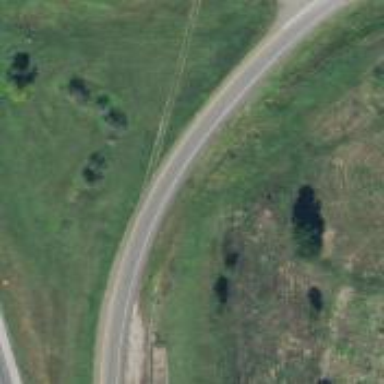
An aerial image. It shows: Trunk link highway.